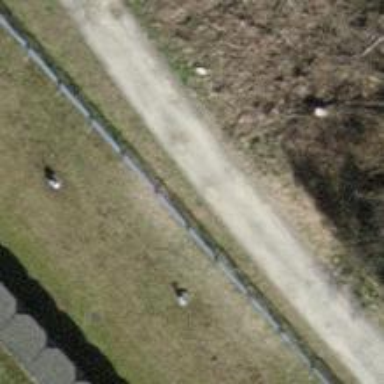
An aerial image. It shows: Compacted agricultural track with grade2 tracktype suitable for agricultural vehicles.